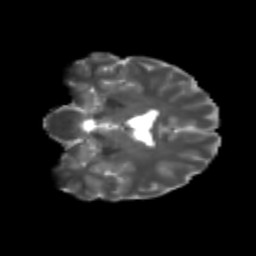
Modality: T2w
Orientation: coronal
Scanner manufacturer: siemens
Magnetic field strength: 3 T
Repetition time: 4.16 s
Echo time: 0.0806 s